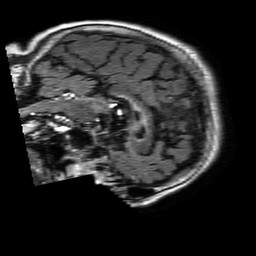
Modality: FLAIR
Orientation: sagittal
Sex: female
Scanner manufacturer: philips
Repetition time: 11 s
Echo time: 0.125 s